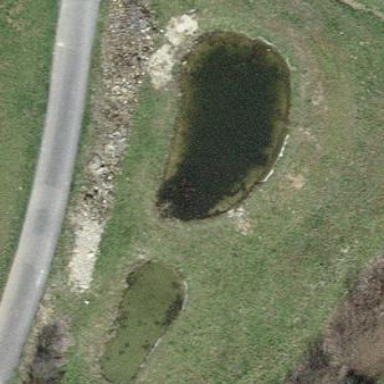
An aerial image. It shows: Beautiful pond is popular tourist attraction.